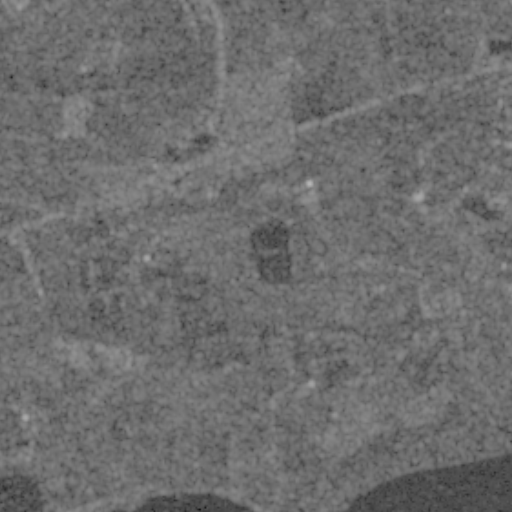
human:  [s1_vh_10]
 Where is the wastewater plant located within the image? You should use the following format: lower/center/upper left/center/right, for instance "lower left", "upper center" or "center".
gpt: The wastewater plant is located in the center right of the image.
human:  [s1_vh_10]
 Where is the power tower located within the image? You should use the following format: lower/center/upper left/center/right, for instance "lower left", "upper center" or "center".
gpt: There is no power tower in the image.

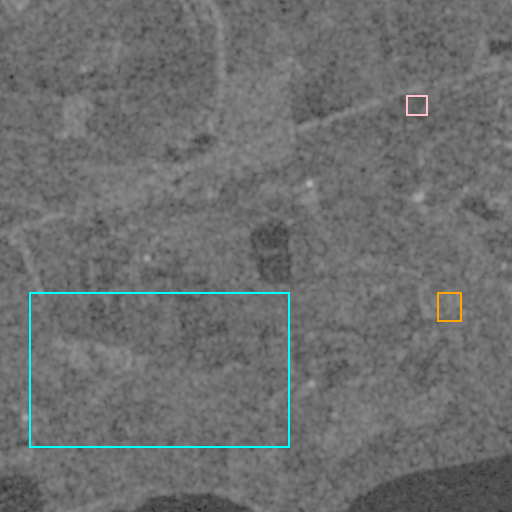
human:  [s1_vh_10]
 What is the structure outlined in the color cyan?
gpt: The structure outlined in cyan is a crop field.
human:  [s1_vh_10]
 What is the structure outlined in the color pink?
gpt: The structure outlined in pink is a park.
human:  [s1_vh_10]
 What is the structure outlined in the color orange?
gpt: The structure outlined in orange is a wastewater plant.
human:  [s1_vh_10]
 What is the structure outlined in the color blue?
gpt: There is no blue outline.